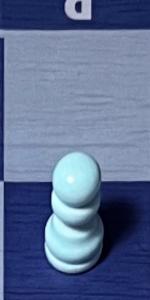
Label: Pawn_White